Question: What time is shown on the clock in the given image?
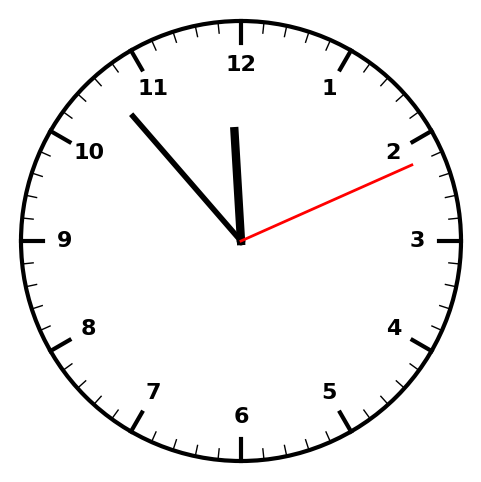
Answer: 11:53:11